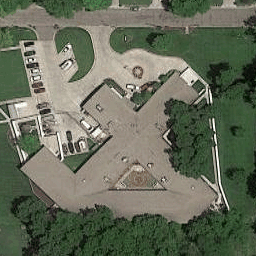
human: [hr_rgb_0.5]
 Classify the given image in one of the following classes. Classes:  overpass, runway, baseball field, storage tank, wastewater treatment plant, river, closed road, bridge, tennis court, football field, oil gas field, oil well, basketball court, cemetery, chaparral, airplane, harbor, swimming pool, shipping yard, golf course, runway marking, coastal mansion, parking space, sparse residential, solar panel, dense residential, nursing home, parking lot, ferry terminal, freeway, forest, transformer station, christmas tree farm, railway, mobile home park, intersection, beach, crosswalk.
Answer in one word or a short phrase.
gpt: nursing home